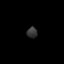
Tissue: prostate
Cell type: Fibroblasts
Senescence score: 0.7477
Nuclear area (px): 112
Mean DAPI intensity: 52.973